Field crop: maize
Growth stage: 2
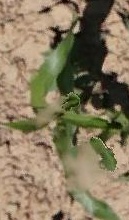
Species: maize